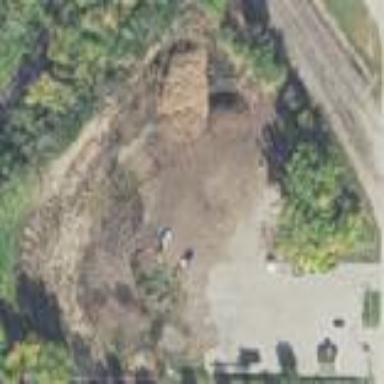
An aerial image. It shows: Recycling center for green waste.